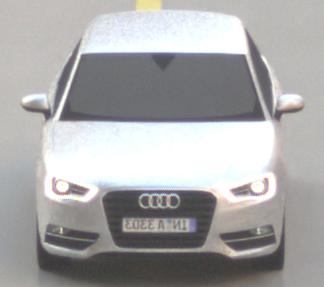
Make: Audi
Model: A3 1.2 TFSI
Detailed model: A3 (8V)
Model produced from: 2013/02
Model produced until: 2014/05
Doors: 3
Color: white
Road condition: wet road
Daytime: sunrise or sunset
Contrast: low contrast